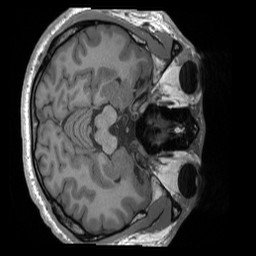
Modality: T1w
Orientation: axial
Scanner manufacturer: siemens
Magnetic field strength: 3 T
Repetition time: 2.4 s
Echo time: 0.00224 s